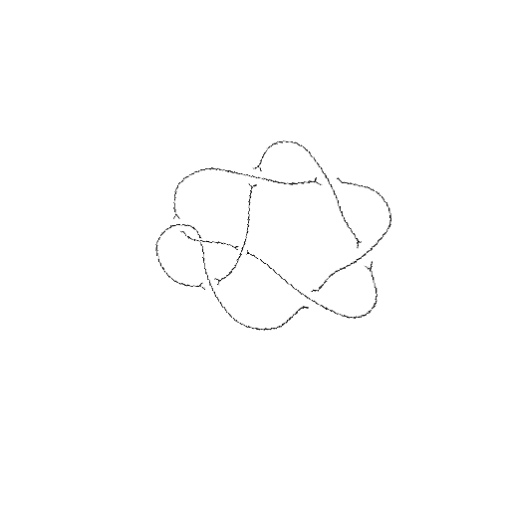
Crossing number: 8